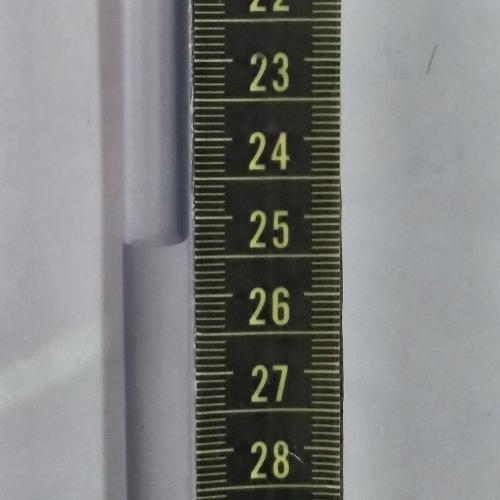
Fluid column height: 25.3 cm